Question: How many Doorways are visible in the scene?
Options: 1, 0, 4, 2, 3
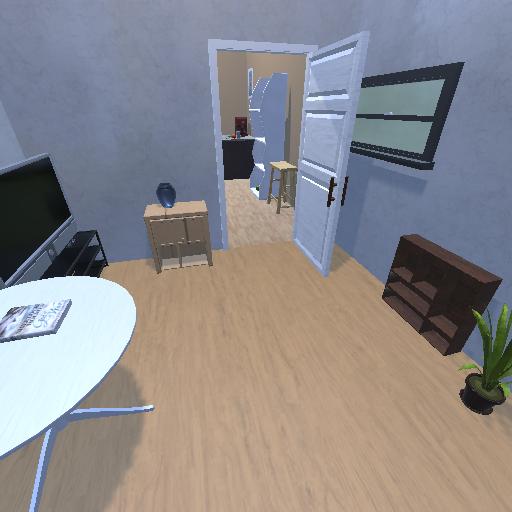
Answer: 1